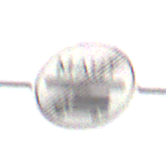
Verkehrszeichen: EndeMautpflicht
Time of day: Midday
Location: Outdoor (Nature)
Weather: Overcast
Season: NotSpecified
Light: Natural